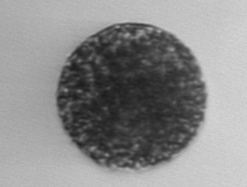
Label: Vicicitus_globosus